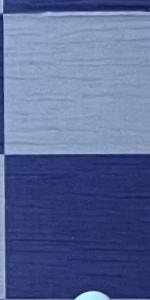
Label: Empty